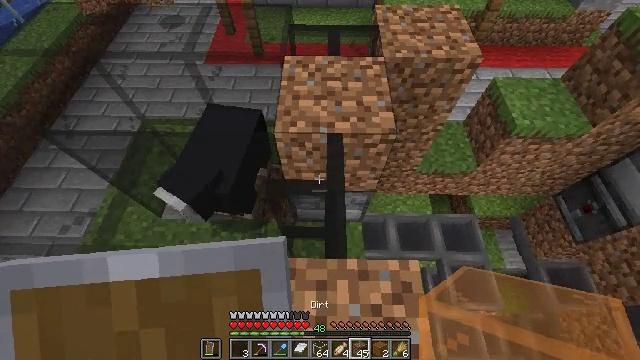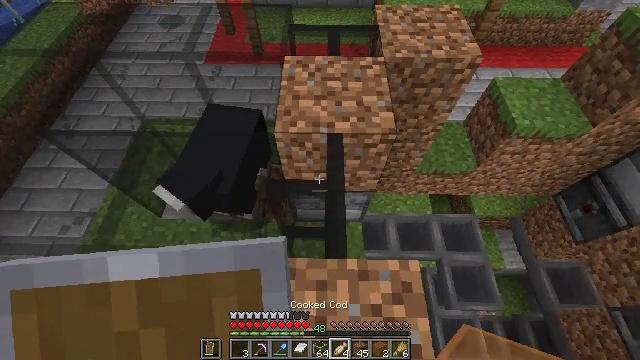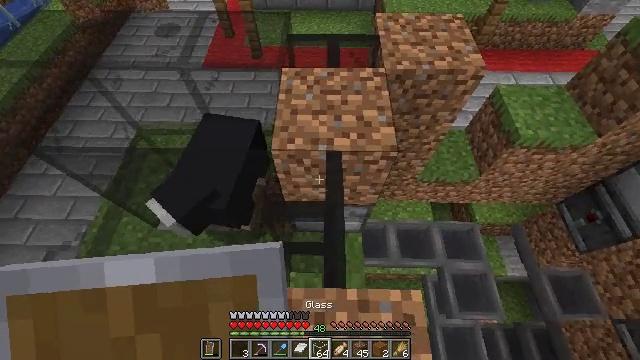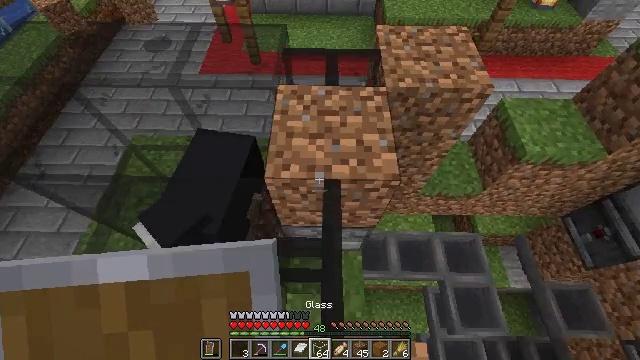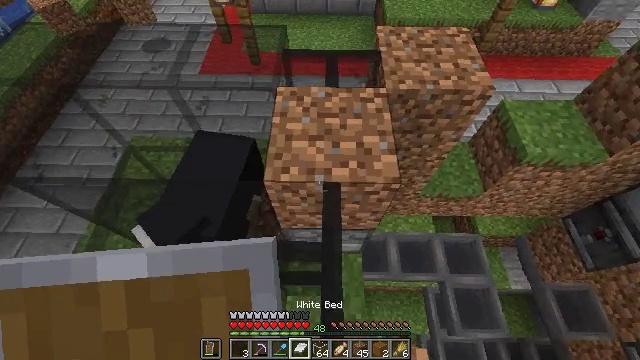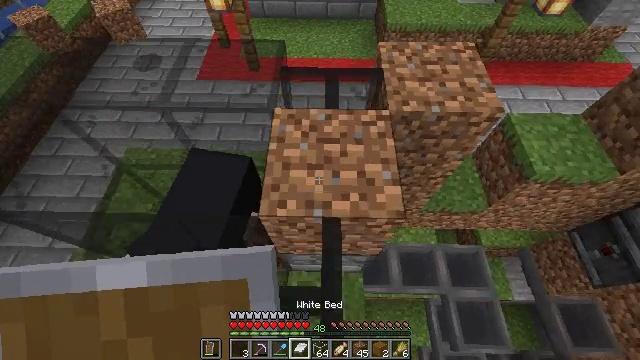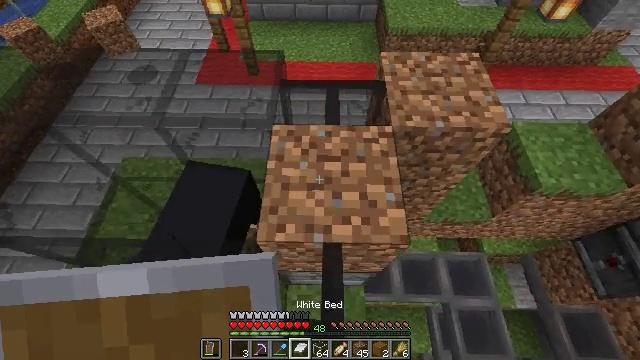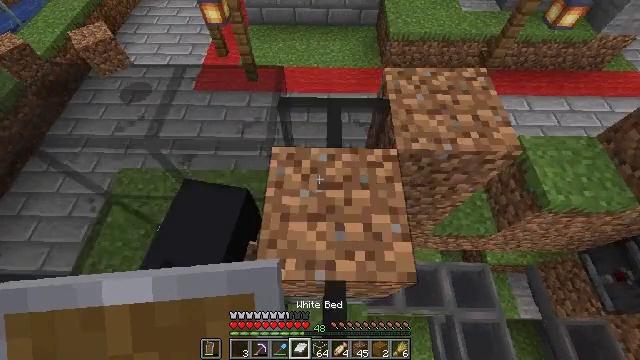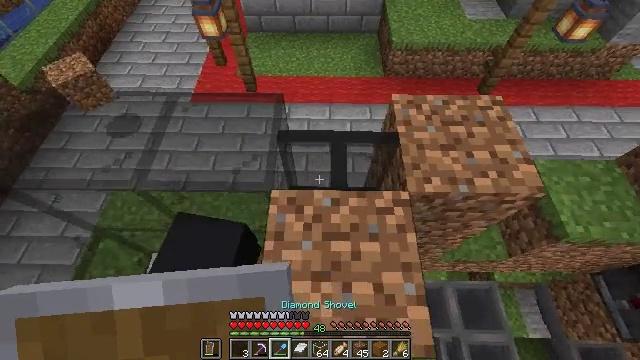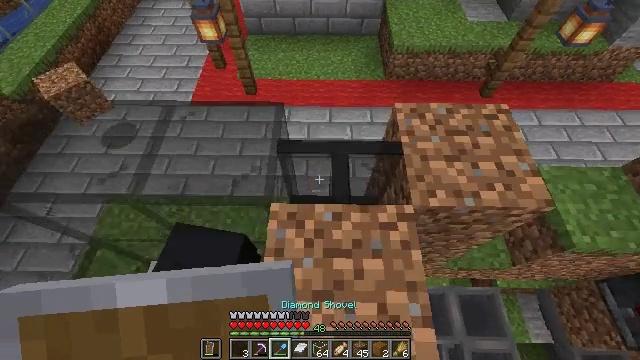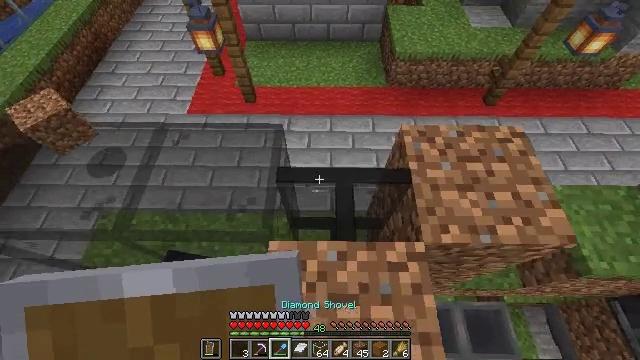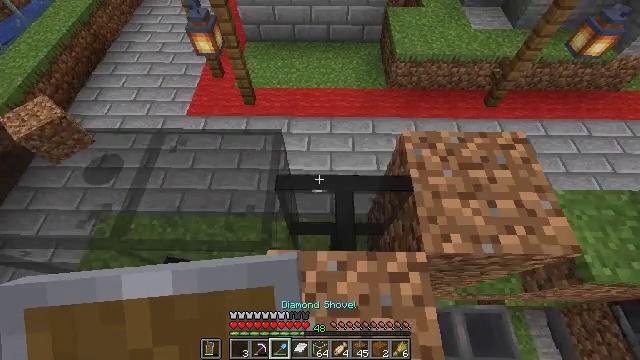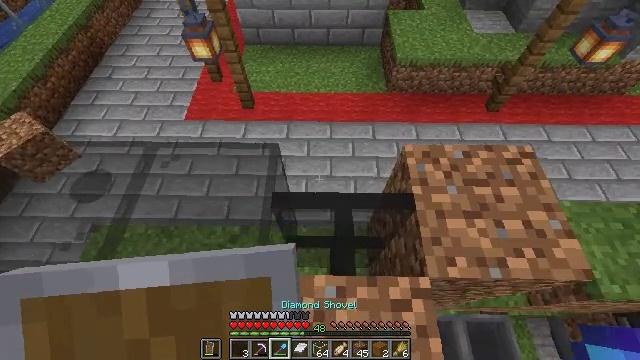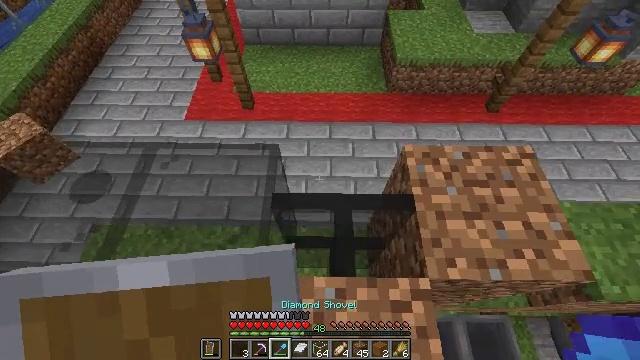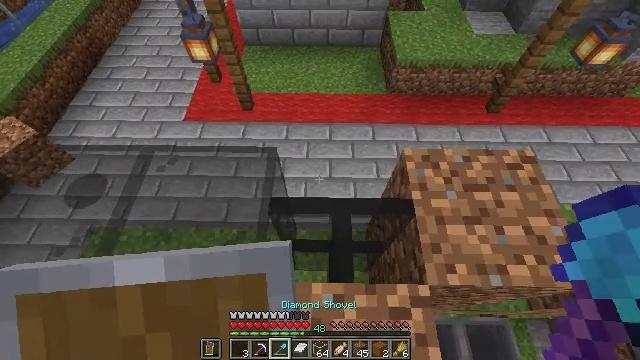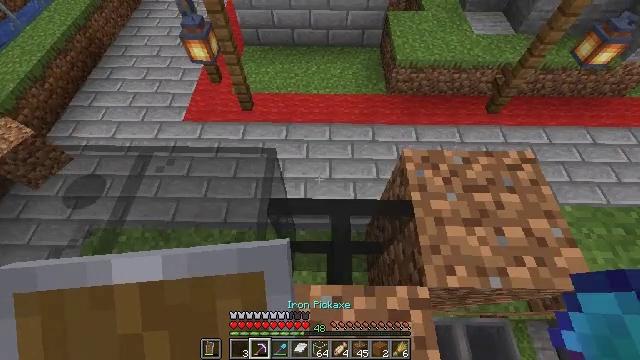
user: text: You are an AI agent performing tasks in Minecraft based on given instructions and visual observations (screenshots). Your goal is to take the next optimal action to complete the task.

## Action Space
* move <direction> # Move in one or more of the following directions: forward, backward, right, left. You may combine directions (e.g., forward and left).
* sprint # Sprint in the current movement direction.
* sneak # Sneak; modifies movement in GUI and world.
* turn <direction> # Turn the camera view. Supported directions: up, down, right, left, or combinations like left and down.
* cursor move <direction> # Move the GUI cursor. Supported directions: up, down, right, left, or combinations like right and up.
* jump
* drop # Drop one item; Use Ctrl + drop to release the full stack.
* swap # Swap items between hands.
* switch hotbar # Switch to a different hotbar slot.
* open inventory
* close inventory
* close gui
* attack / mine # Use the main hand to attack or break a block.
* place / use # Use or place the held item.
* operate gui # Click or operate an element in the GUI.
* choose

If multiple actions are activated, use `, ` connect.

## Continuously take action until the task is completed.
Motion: motion action
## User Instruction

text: Mine the black stained glass pane.
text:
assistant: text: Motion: move forward
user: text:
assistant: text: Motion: move forward
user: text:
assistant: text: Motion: move forward
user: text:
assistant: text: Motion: move forward
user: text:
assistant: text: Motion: move forward
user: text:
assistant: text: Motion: move forward
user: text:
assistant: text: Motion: move forward
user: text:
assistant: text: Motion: move forward
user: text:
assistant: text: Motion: move forward
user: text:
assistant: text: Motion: move forward
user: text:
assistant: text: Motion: no_op
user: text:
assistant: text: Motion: no_op
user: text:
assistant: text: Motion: no_op
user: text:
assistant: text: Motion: no_op
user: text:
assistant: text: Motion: no_op
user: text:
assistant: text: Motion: no_op
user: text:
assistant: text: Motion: no_op
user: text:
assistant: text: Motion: no_op
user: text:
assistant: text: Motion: no_op
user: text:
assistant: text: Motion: turn down
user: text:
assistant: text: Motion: turn right and down
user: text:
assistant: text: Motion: turn right and down
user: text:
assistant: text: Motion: no_op
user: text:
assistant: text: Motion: no_op
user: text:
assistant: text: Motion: no_op
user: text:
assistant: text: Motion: turn down
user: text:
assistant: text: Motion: turn down
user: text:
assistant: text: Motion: attack / mine
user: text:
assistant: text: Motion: attack / mine
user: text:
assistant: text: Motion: attack / mine